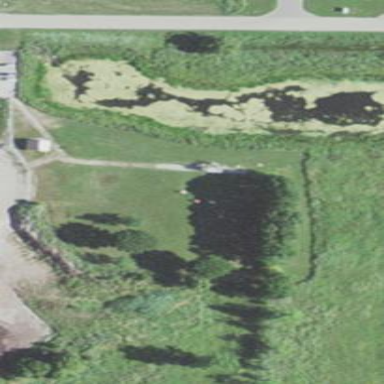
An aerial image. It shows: Archery range in park.